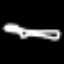
Label: airplane